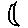
Label: moon